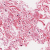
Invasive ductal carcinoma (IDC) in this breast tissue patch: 0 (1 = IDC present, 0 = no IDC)